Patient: sex F, age 58
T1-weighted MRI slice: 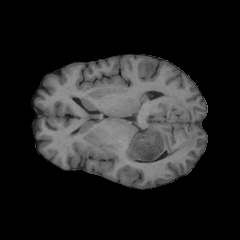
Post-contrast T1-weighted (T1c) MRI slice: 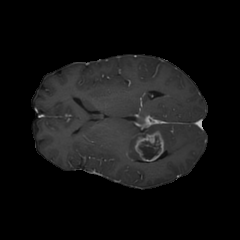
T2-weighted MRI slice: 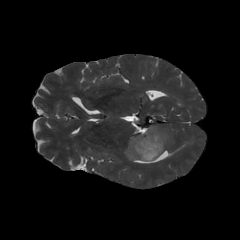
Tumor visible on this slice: yes
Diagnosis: Glioblastoma, IDH-wildtype
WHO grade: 4